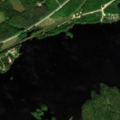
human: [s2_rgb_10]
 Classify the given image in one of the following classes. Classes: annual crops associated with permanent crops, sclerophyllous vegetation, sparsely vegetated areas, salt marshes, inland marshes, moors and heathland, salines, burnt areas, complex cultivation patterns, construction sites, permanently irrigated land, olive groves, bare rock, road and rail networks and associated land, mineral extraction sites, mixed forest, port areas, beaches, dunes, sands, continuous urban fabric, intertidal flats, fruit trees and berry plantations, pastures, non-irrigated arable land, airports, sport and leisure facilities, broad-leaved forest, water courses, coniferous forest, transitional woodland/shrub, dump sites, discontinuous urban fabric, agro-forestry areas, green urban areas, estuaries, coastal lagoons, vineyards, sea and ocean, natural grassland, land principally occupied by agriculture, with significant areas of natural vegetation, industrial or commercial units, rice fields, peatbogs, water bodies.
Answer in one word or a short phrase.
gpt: broad-leaved forest, coniferous forest, mixed forest, water bodies